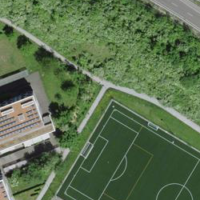
EUNIS habitat code: 57
Species observed at this site:
Cornus sanguinea